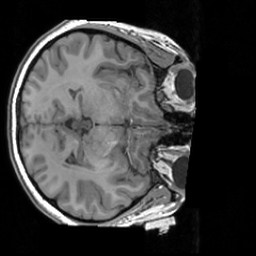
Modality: T1w
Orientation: axial
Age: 23
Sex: female
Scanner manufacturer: siemens
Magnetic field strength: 3 T
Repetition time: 1.63 s
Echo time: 0.00311 s